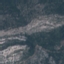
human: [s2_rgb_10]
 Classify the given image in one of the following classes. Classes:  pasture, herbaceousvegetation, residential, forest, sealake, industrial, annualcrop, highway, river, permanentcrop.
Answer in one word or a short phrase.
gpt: HerbaceousVegetation